Question:
Hello,
I am newbie on CSS, and I am going to design a pricing table with div(table-less). I use below css. My main problem is customized space between columns and rows.
When I add "border-spacing" four sides of cell would have border. But As you can see in picture I need different space on each side of cells.
For example border space on top and bottom 0, border space on left and right 10px. But I can not find any solution.
css style:
'''
.Table{
display: table;
}
.Title{
display: table-caption;
text-align: center;
font-weight: bold;
font-size: larger;
}
.Heading{
display: table-row;
font-weight: bold;
text-align: center;
}
.Row{
display: table-row;
}
.Cell{
display: table-cell;
border: solid;
border-width: thin;
padding-left: 5px;
padding-right: 5px;
text-align: center;
}
.Full_width{
width: 100%;
}
.No_border{
border: none;
}
.mostpopular_tag{
background-color:#F25050;
color: #fff;
}
.pricing_table_header{
line-height: 21px;
background-color: #181818;
color: #fff;
}
'''
And Table HTML structure is like below:
'''
<div class="Table full_width">
<div class="Row">
<div class="Cell No_border">
<p></p>
</div>
<div class="Cell No_border mostpopular_tag">
<p>Most Popular</p>
</div>
<div class="Cell No_border">
<p></p>
</div>
</div>
<div class="Heading ">
<div class="Cell No_border pricing_table_header">
<p>Heading 1</p>
</div>
<div class="Cell No_border pricing_table_header">
<p>Heading 2</p>
</div>
<div class="Cell No_border pricing_table_header">
<p>Heading 3</p>
</div>
</div>
<div class="Row">
<div class="Cell No_border">
<p>Row 1 Column 1</p>
</div>
<div class="Cell No_border">
<p>Row 1 Column 2</p>
</div>
<div class="Cell No_border">
<p>Row 1 Column 3</p>
</div>
</div>
<div class="Row">
<div class="Cell No_border">
<p>Row 2 Column 1</p>
</div>
<div class="Cell No_border">
<p>Row 2 Column 2</p>
</div>
<div class="Cell No_border">
<p>Row 2 Column 3</p>
</div>
</div>
</div>
'''
This is demo of my table: <URL>
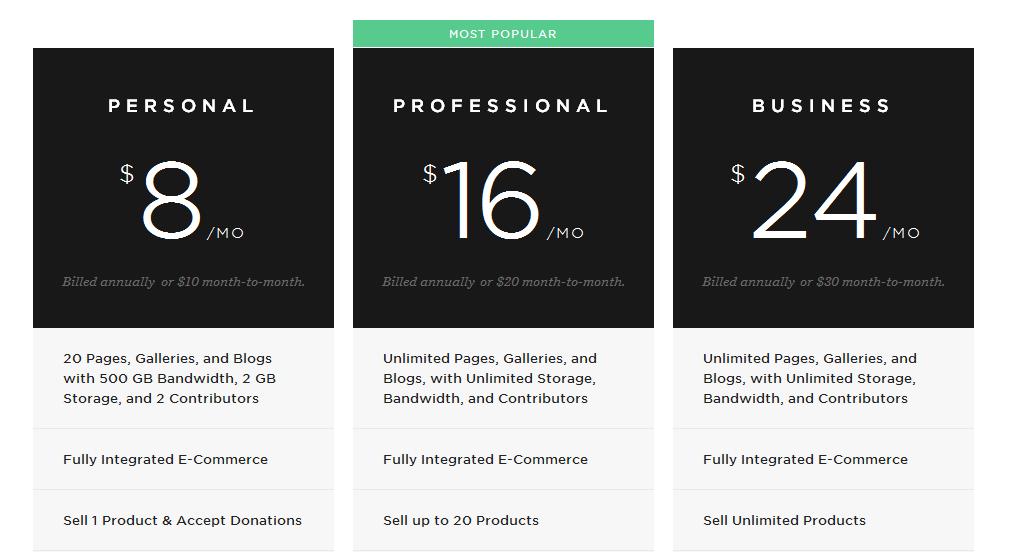
Answer: 'border-spacing' accepts two values. If you supply both values, as in 'border-spacing: 10px 0;', then the first applies horizontally and the second vertically.
<URL>
Edit: <URL>